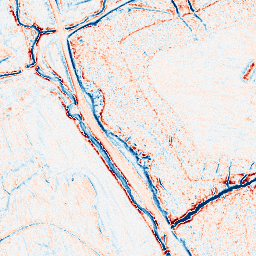
Category: edge_preserving
Decomposition family: anisotropic_diffusion
Decomposition parameters: iterations: 10
kappa: 10
gamma: 0.15
Upsampling method: quartic
Upsampling parameters: scale: 8
Upsampling scale: 8